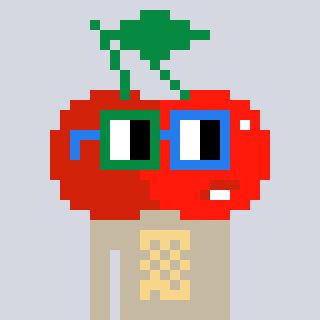
a pixel art character with square green and blue glasses, a cherry-shaped head and a bege-colored body on a cool background